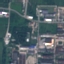
Land use / land cover: Industrial